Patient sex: M
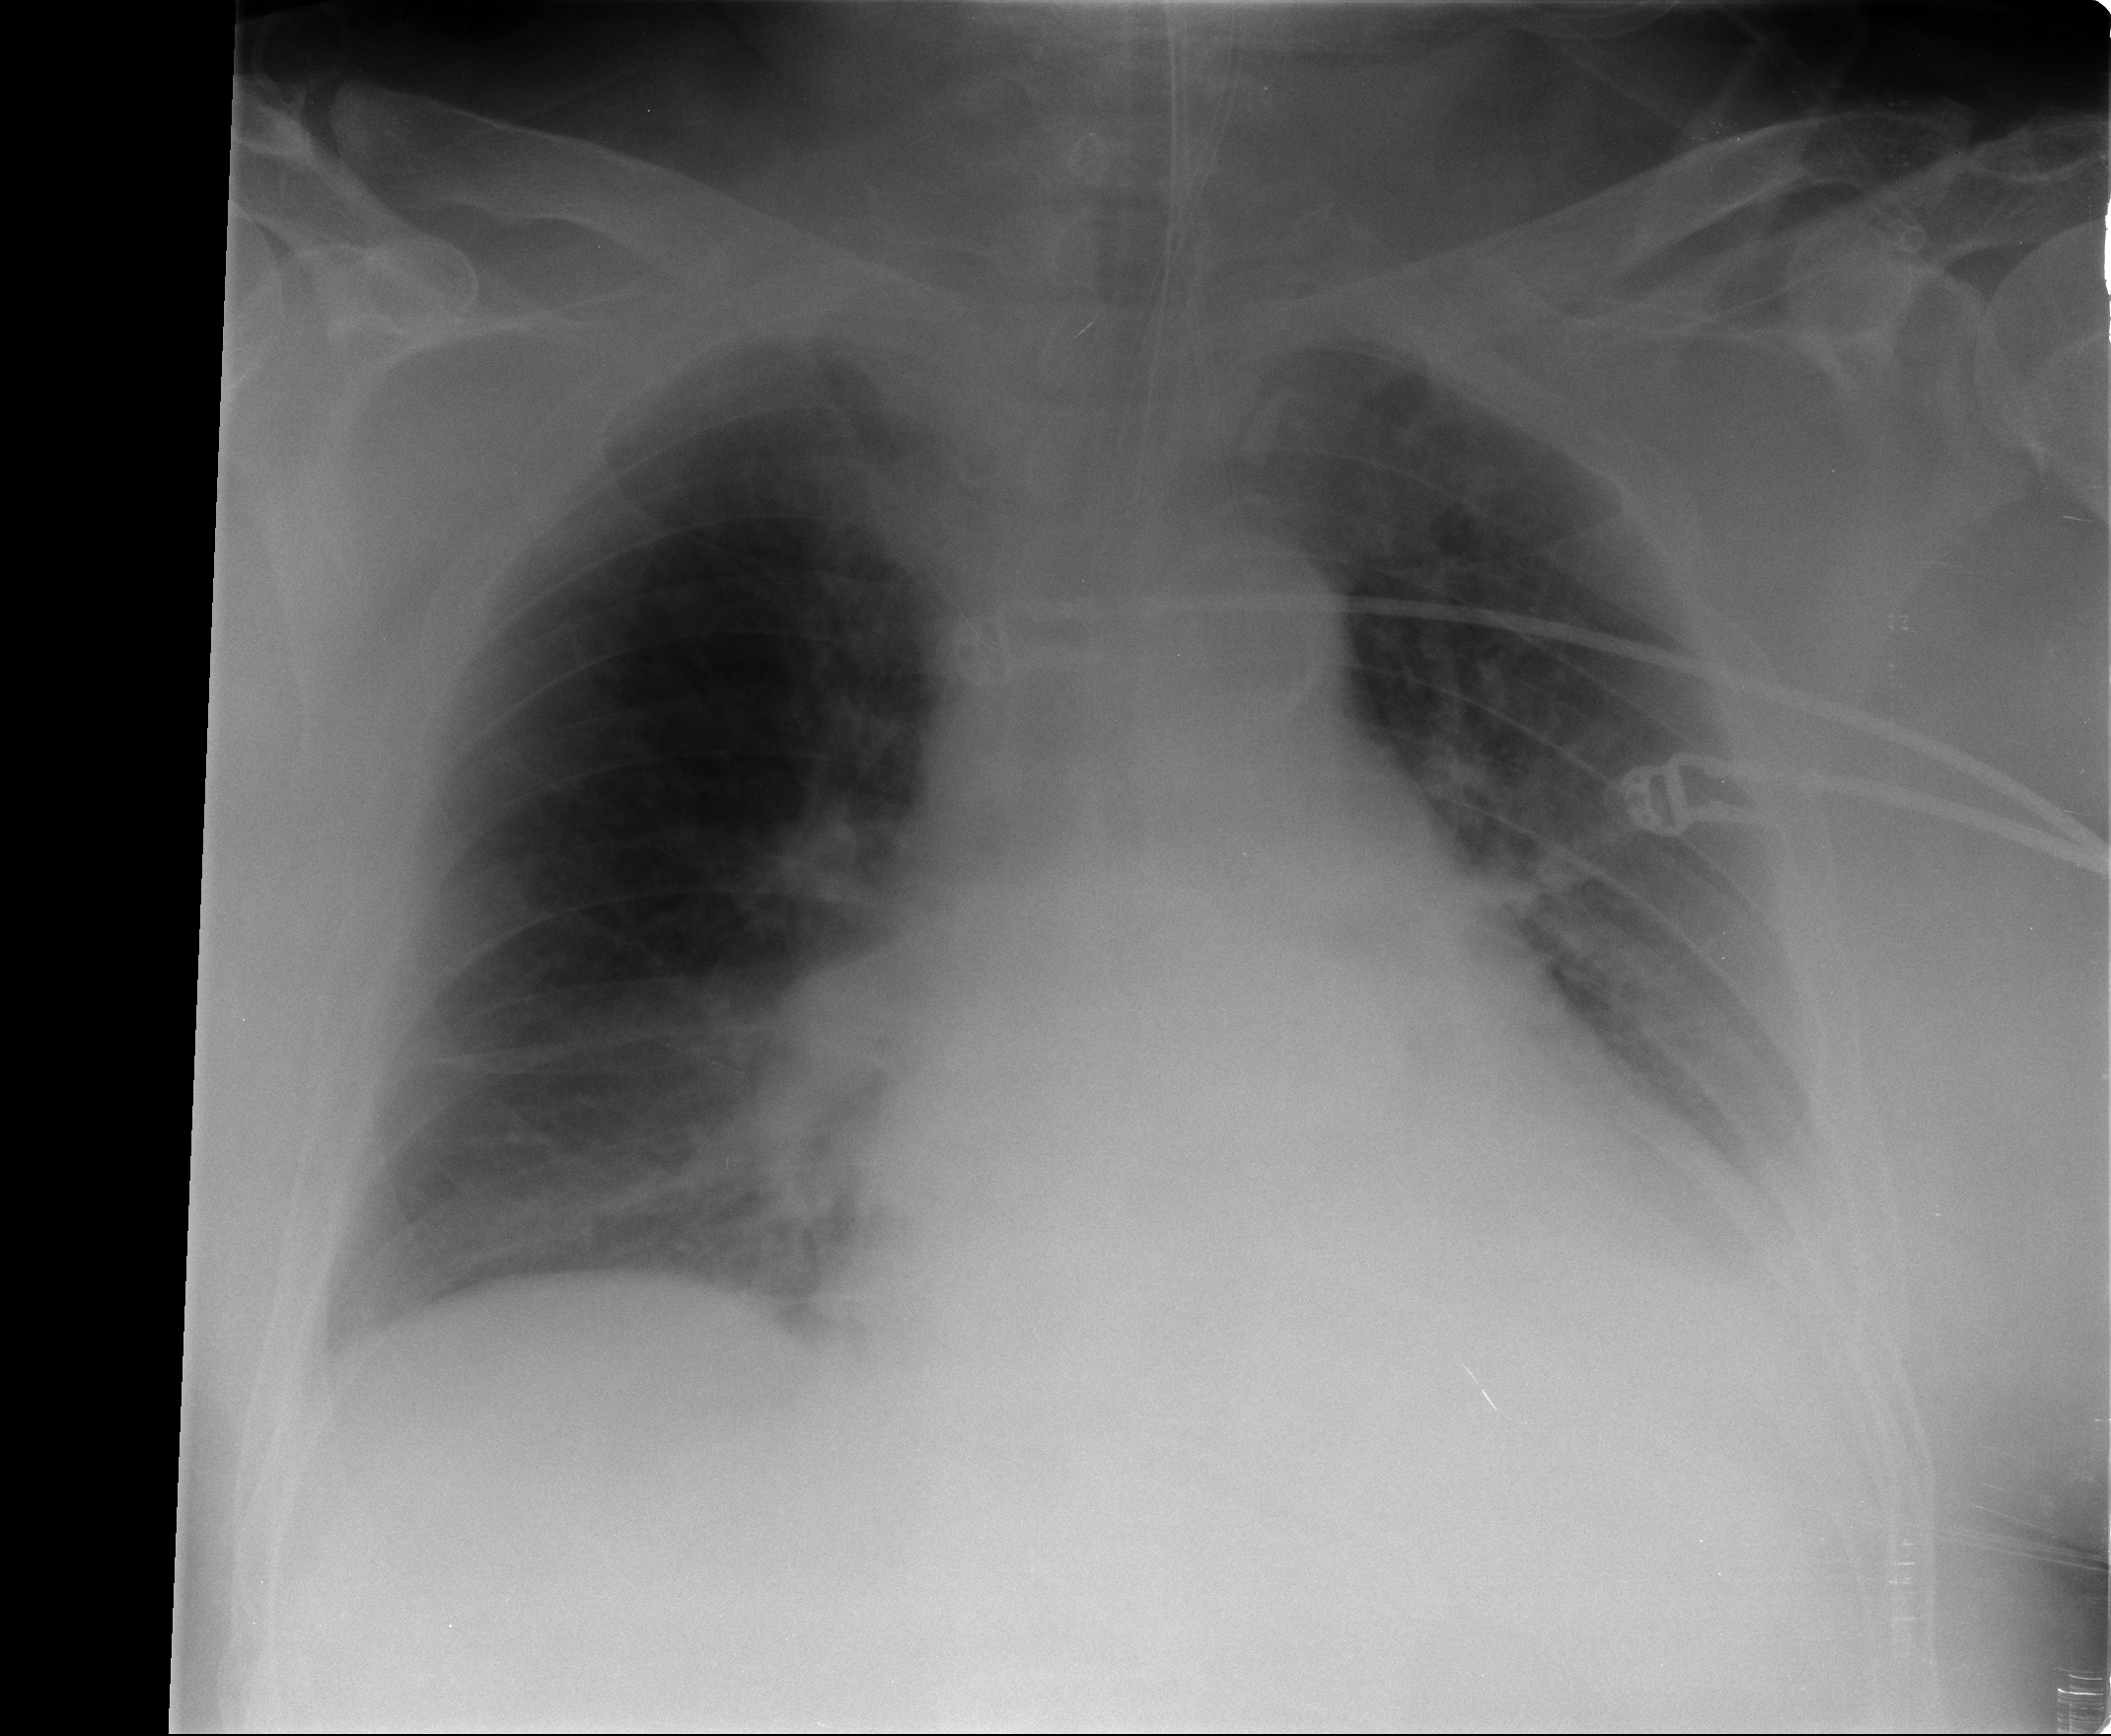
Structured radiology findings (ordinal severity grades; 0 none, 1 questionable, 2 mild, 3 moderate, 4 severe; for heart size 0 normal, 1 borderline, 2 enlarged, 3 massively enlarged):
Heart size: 2
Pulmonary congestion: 1
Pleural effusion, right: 0
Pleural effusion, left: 1
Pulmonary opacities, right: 2
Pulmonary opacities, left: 0
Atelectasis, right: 0
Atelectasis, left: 0